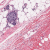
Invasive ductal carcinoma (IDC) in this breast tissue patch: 0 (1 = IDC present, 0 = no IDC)